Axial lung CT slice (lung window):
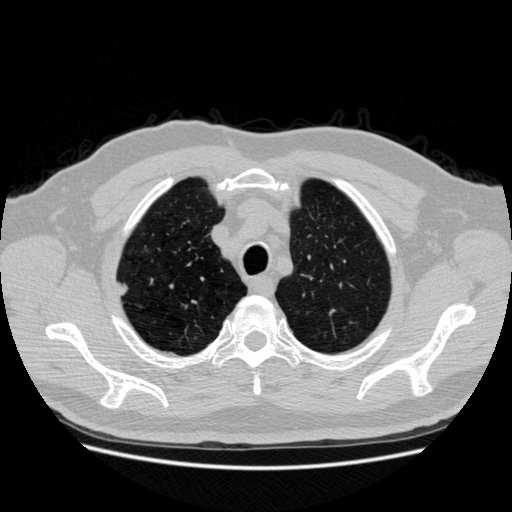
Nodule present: yes
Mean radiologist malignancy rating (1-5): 3.75